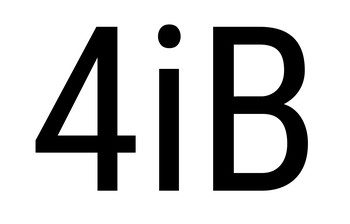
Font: Roboto_Condensed_Regular